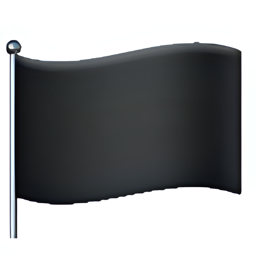
Name: waving black flag
Emoji: 🏴
Group: Flags
Sub-group: flag